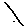
Label: line